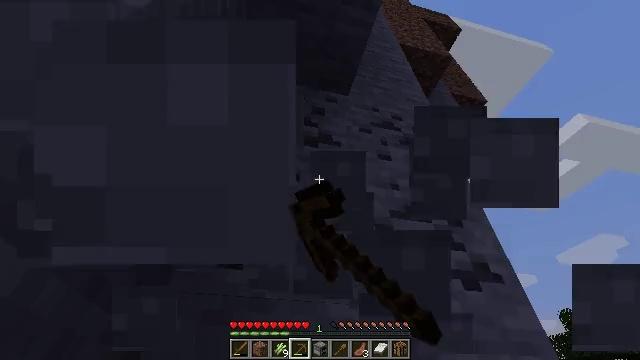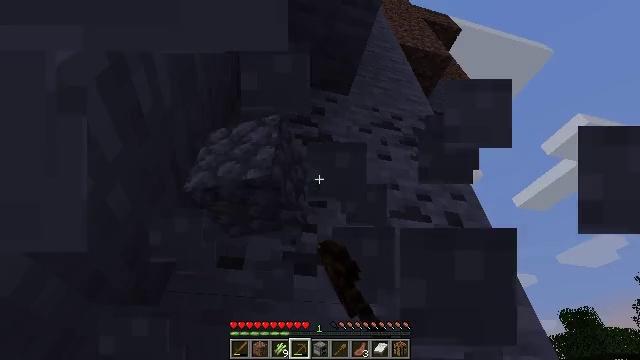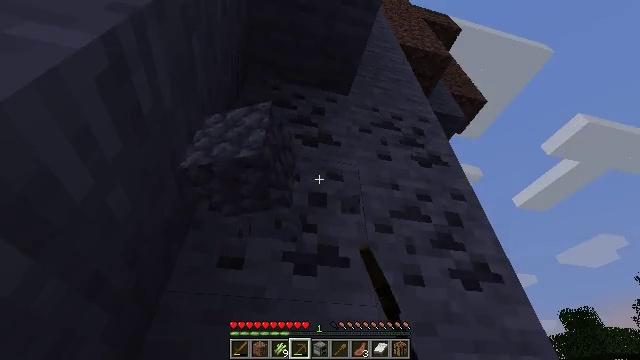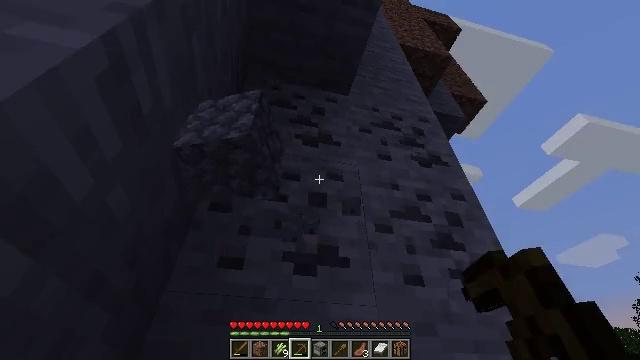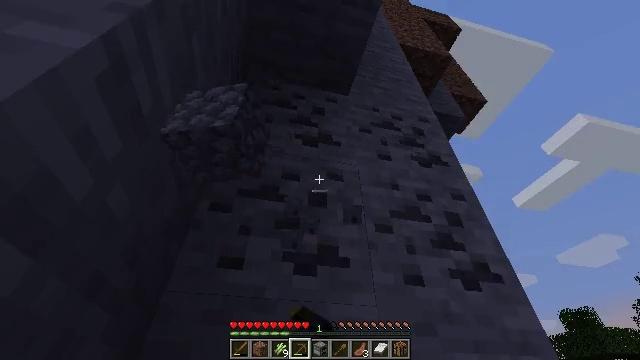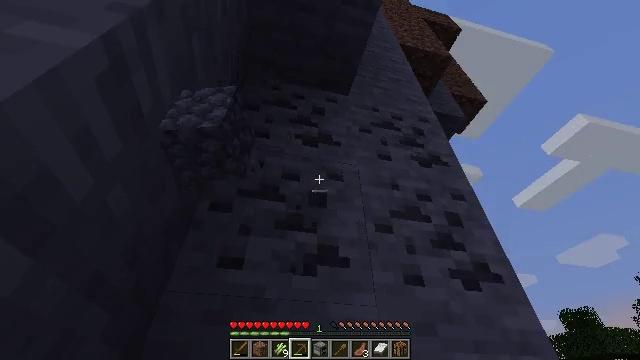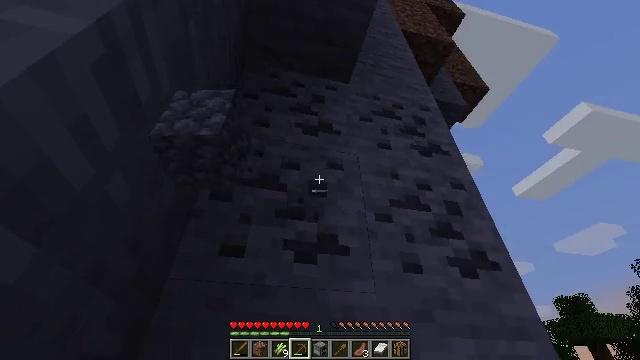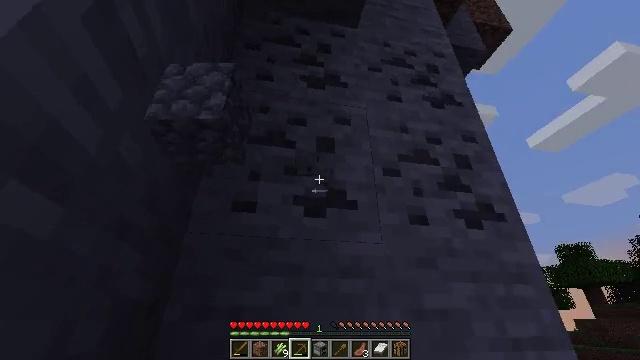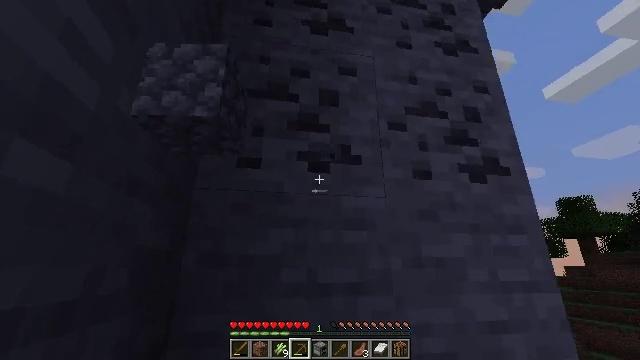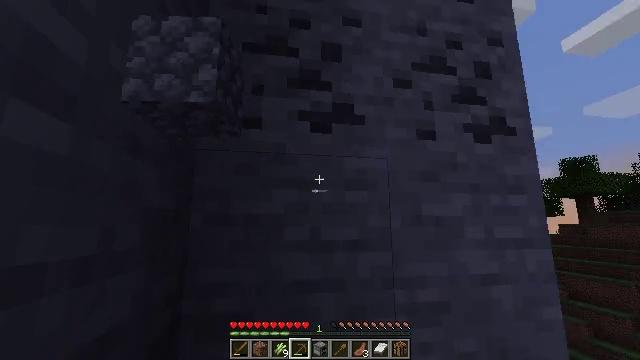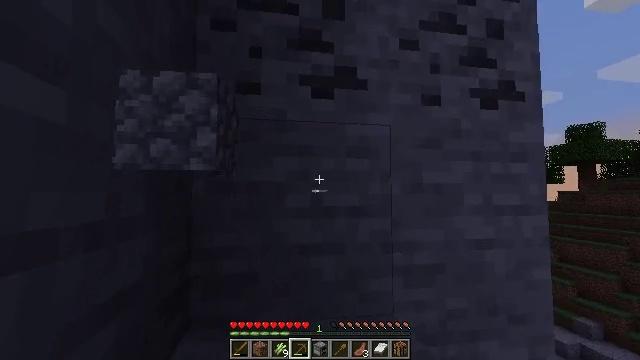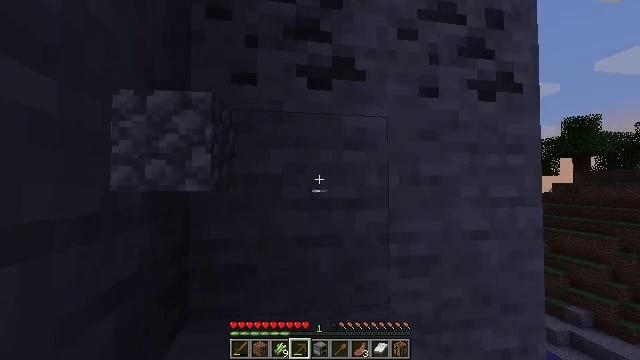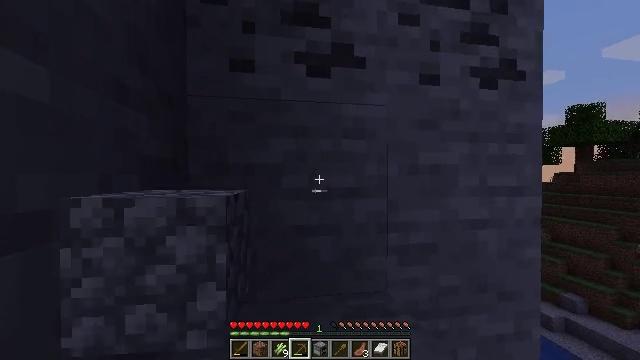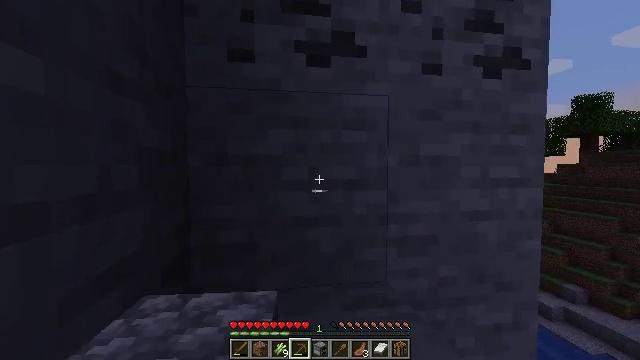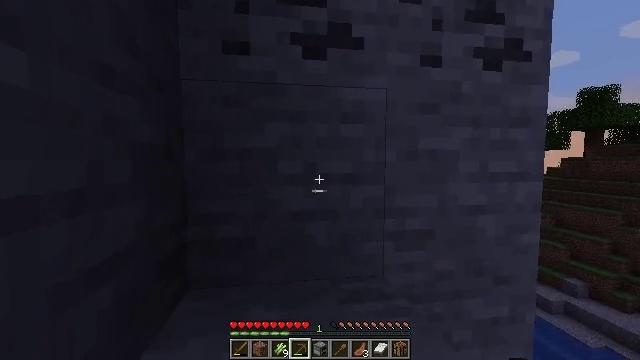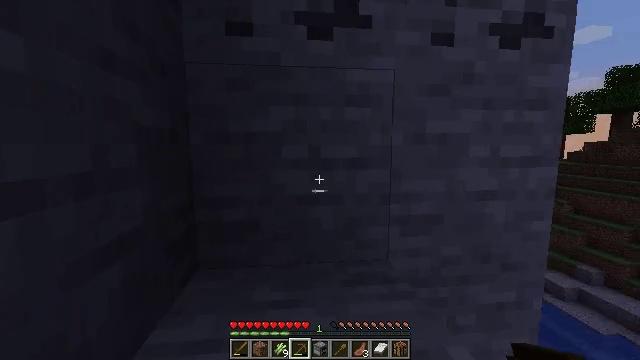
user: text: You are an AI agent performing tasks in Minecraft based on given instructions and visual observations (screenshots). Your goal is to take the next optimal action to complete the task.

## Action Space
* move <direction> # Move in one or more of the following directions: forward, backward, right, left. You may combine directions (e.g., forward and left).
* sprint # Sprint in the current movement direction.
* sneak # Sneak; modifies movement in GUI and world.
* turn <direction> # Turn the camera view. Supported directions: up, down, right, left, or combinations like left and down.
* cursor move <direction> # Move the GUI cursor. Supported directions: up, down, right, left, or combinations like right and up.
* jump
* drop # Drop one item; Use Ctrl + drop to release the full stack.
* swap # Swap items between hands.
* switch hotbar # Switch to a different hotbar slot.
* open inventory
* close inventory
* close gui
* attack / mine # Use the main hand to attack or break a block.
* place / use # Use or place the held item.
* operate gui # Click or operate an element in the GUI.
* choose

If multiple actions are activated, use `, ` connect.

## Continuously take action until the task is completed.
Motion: motion action
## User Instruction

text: Mine the coal ore underground.
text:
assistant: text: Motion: attack / mine
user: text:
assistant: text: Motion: attack / mine
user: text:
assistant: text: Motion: attack / mine
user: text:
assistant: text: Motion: no_op
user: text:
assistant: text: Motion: no_op
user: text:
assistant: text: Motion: turn down
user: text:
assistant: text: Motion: turn left and down
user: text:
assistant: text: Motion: turn left and down
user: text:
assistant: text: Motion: turn down
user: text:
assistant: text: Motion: turn down
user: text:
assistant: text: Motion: turn down
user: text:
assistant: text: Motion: move forward, turn down
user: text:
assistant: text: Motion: move forward, turn down
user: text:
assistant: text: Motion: move forward, turn down
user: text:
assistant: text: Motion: move forward, turn left and down
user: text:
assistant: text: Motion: move forward, turn left and down
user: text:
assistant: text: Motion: move forward, turn left and down
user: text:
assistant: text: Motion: move forward
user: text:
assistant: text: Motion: move forward, turn left, jump
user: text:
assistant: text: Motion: move forward, turn left, jump
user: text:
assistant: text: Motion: move forward, turn left and up, jump
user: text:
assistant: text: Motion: move forward, turn left and up, jump
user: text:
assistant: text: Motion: move forward, turn up
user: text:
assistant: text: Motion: move forward, turn up
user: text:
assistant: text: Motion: move forward, turn up
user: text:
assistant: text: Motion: move forward, turn right and up
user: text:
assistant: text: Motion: no_op
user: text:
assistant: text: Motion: no_op
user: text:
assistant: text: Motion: no_op
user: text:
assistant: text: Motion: no_op